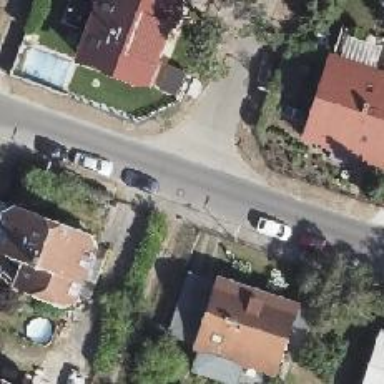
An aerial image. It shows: Residential road.